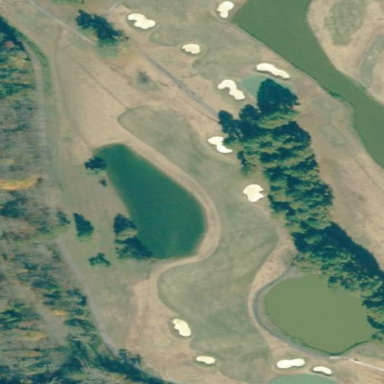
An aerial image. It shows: Golf fairway surrounded by grass.